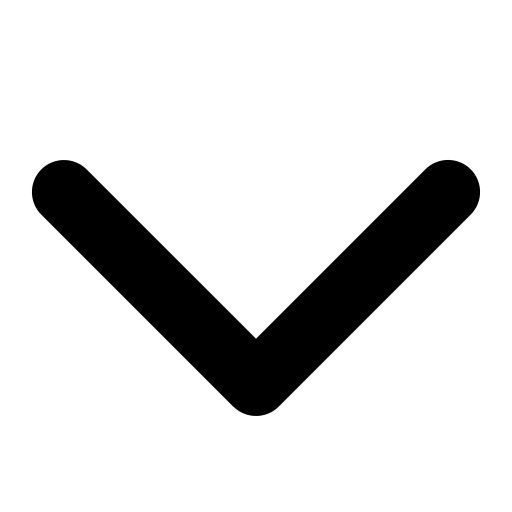
Tags: icon, FontAwesome, fa-icon, solid, chevron, down